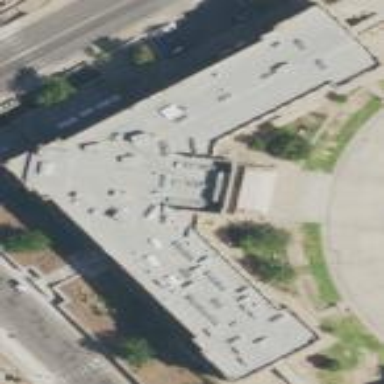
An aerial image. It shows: School building.